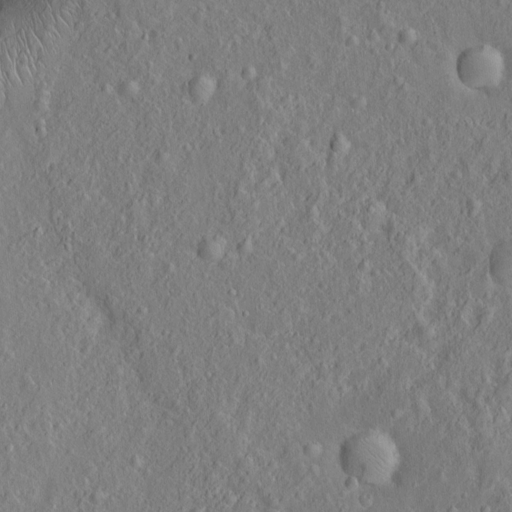
Objects detected: cone